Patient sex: F
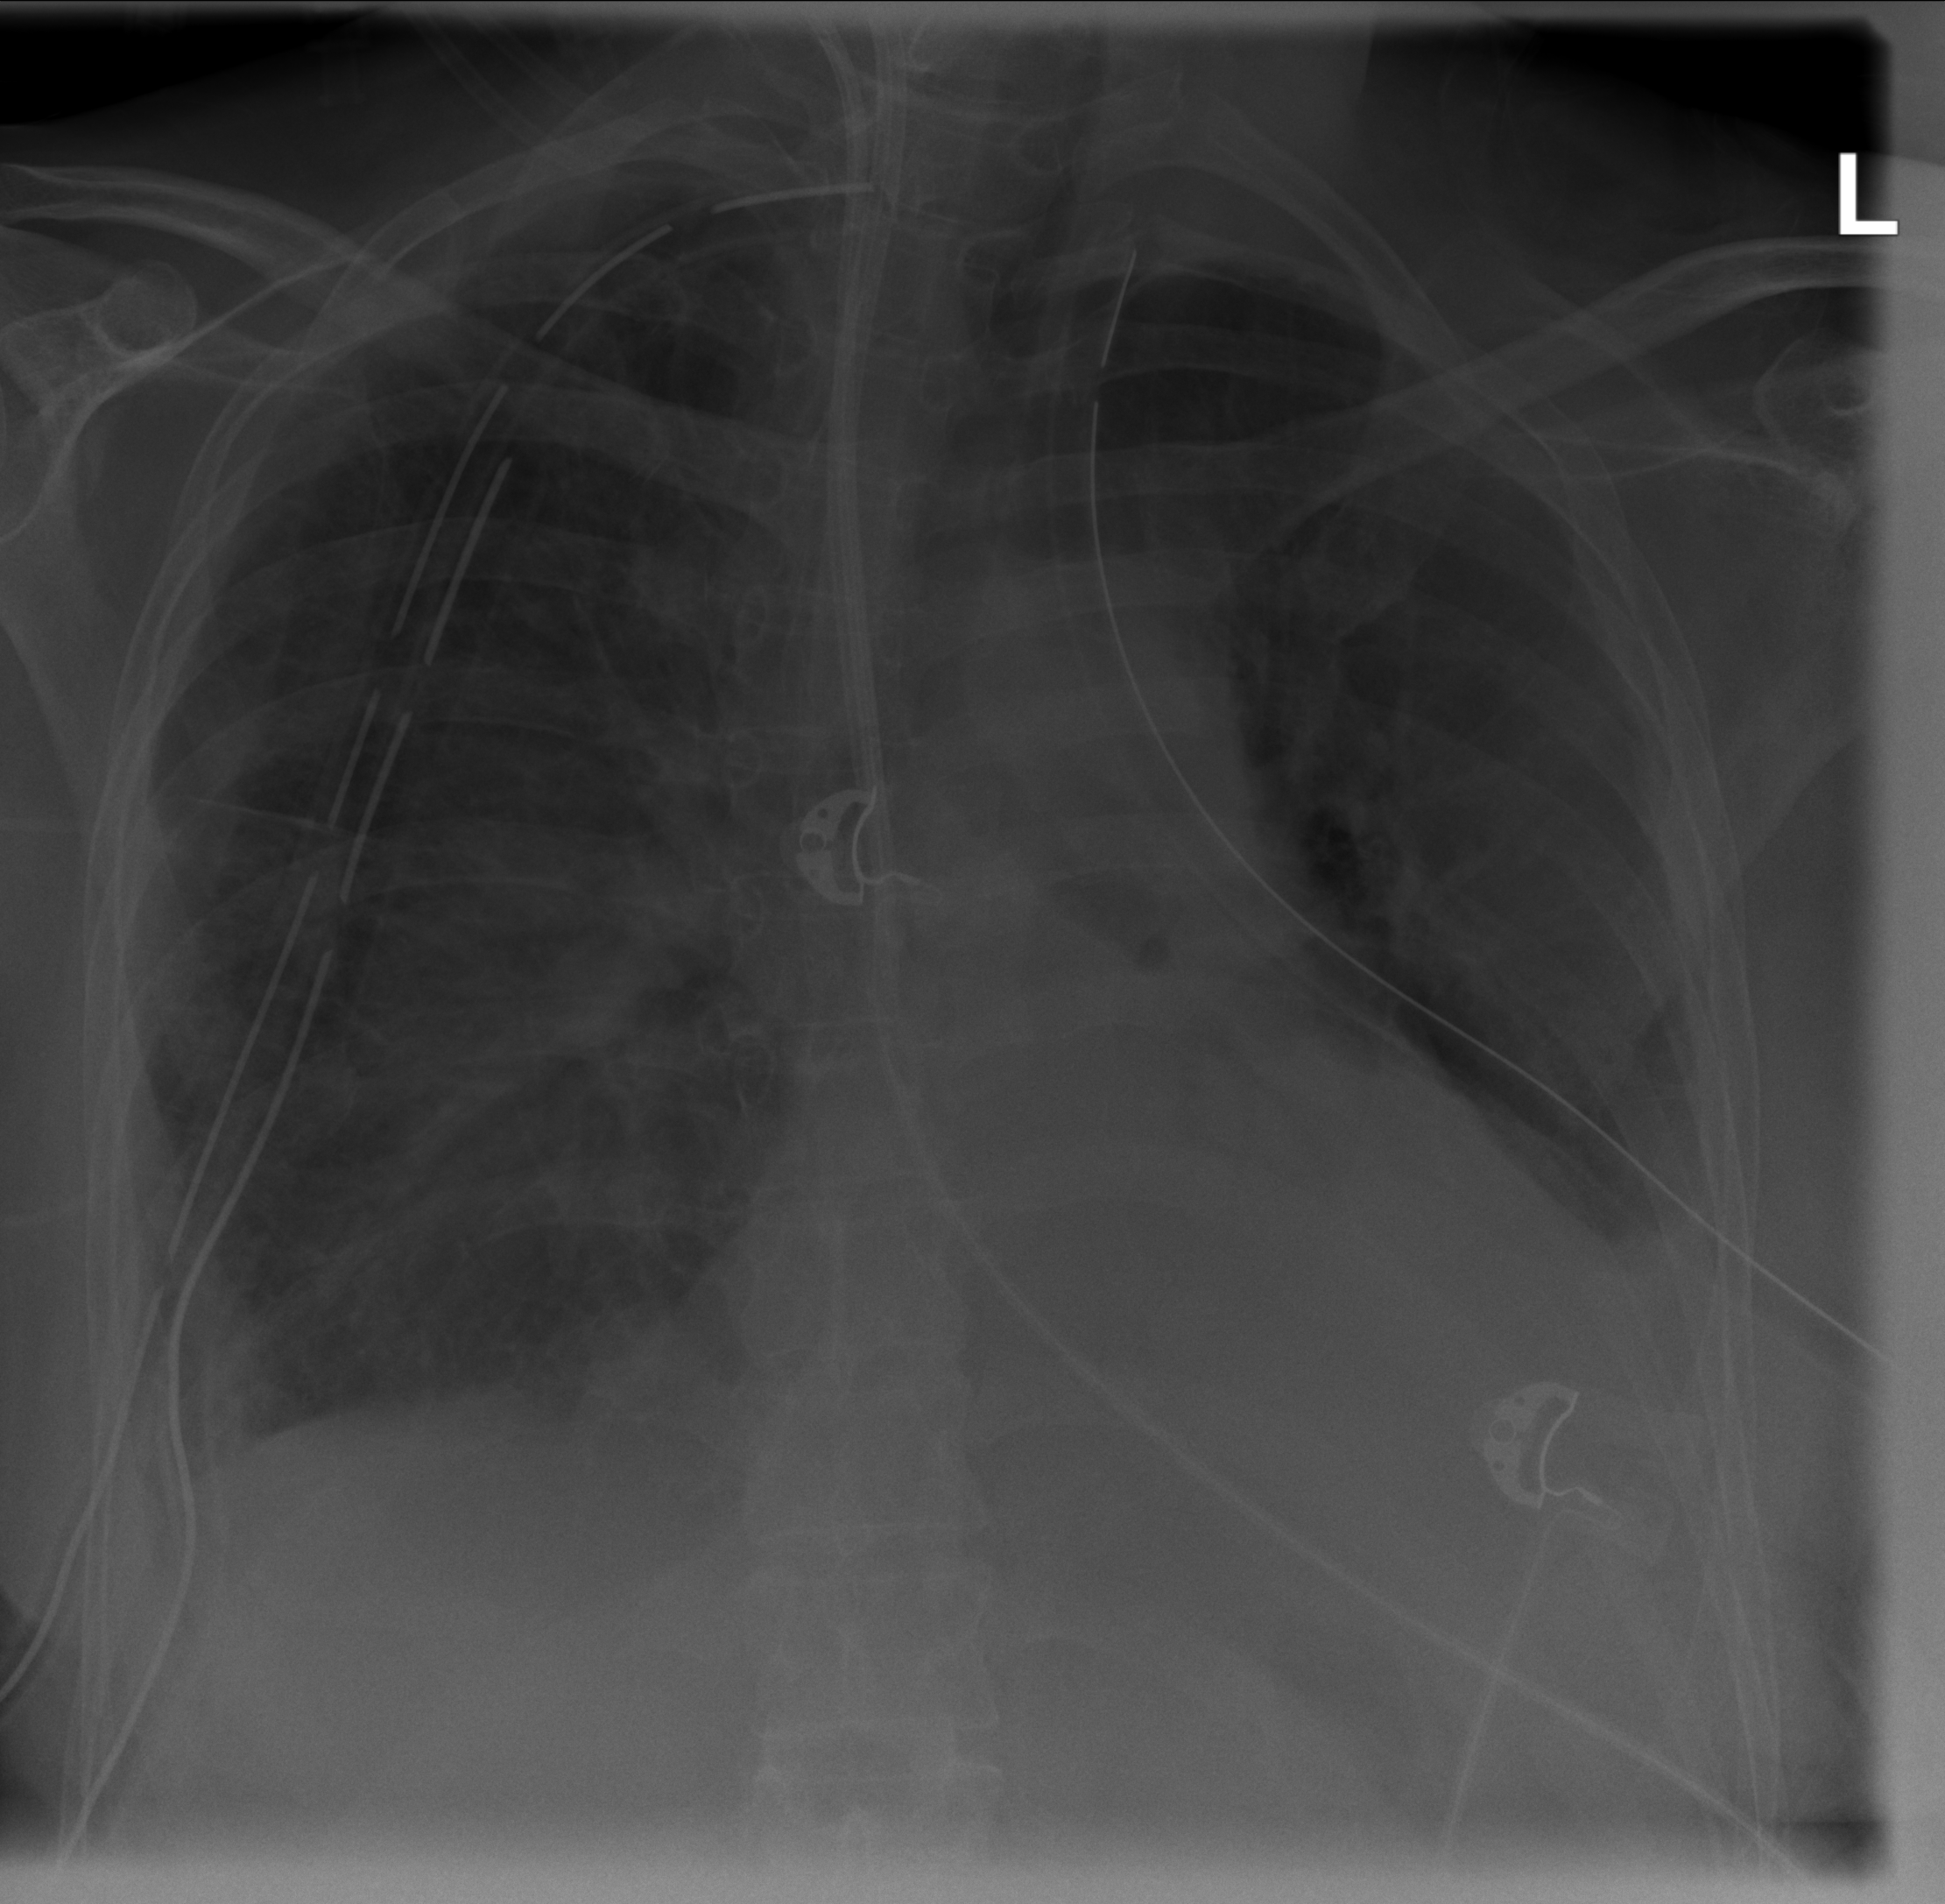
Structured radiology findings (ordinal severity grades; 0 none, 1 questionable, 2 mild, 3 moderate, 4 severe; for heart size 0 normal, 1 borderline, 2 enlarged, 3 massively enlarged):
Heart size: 2
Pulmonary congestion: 1
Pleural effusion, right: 2
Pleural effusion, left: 3
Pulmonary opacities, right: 2
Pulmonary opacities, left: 0
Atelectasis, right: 2
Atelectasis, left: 2